Question: I am displaying the contents of a table on a web page, I execute simply
'''
SELECT * FROM TABLE_NAME
'''
inside my java code
I am also using Ajax to allow user to change the contents of the rows, then without refreshing (thats what Ajax do) display the changes made.
Now the problem is when the changes are reflected the order changes, and it becomes difficult for the user.
Here's a image to explain it graphically

So I wanted to ask that
- -
: I am not showing the primary key on the page, for obvious reasons
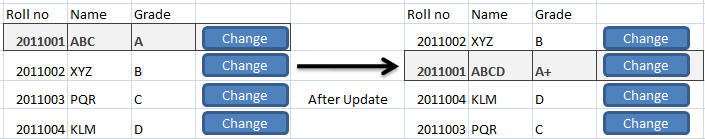
Answer: If you don't specify explicit 'ORDER BY' - 'mysql' (and any other RDBMS) does not guarantee any particular order.
An important note: even having 'ORDER BY' doesn't guarantee stable result set though, until you have a unique column (or tuple) that participate in sorting.
So the answer is: add 'ORDER BY'